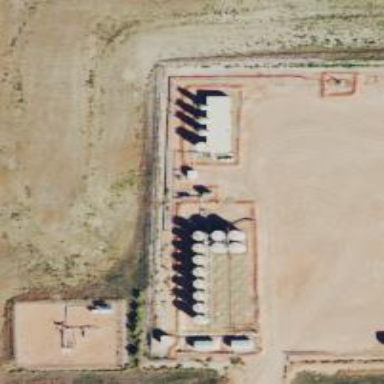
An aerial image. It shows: Storage tank with man-made structure.